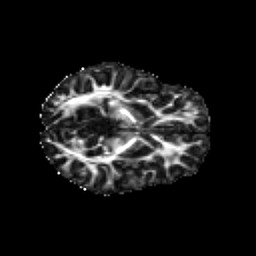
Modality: FA
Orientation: axial
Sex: female
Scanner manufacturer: siemens
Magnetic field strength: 3 T
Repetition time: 5 s
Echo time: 0.071 s